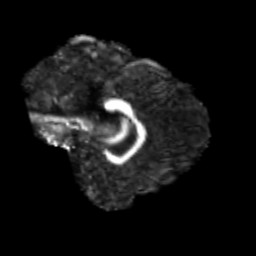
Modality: FA
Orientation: sagittal
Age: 25
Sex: male
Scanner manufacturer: siemens
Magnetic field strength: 3 T
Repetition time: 3.5 s
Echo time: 0.113 s